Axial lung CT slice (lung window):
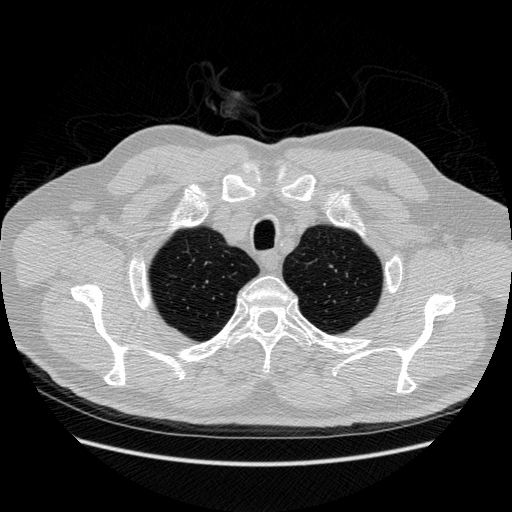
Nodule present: no